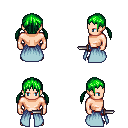
a pixel art fantasy rpg character, male body template, human, light skin, overskirt, red pants, green twin-tailed hairstyle, dagger, four views (front, back, left, right), 2x2 character sprite sheet, small pixel art, hard edges, no anti-aliasing